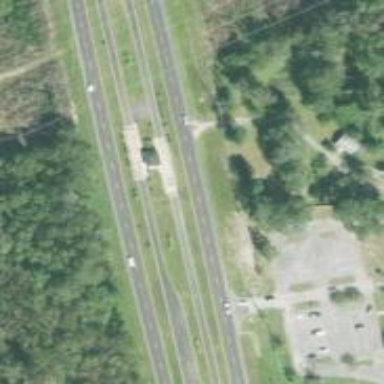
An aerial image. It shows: Trunk link highway.